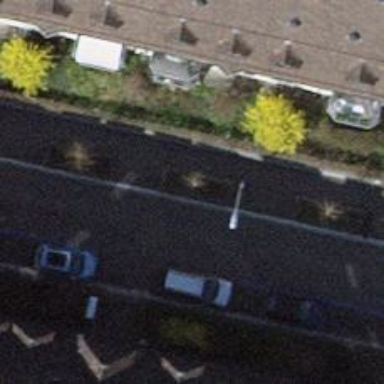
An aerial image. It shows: Avenue lined with trees.